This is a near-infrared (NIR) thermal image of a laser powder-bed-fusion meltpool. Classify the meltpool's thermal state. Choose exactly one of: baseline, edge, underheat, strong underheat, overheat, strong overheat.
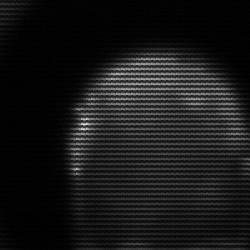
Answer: edge